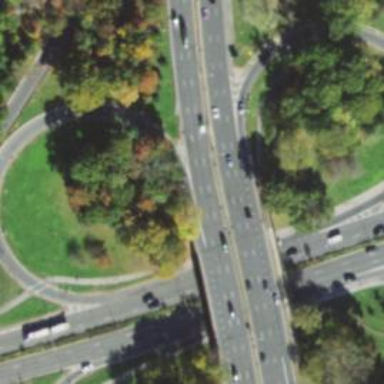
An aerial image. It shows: Motorway junction.